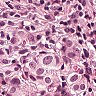
Metastatic tissue present: yes